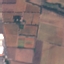
Land use / land cover class: PermanentCrop